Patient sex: F
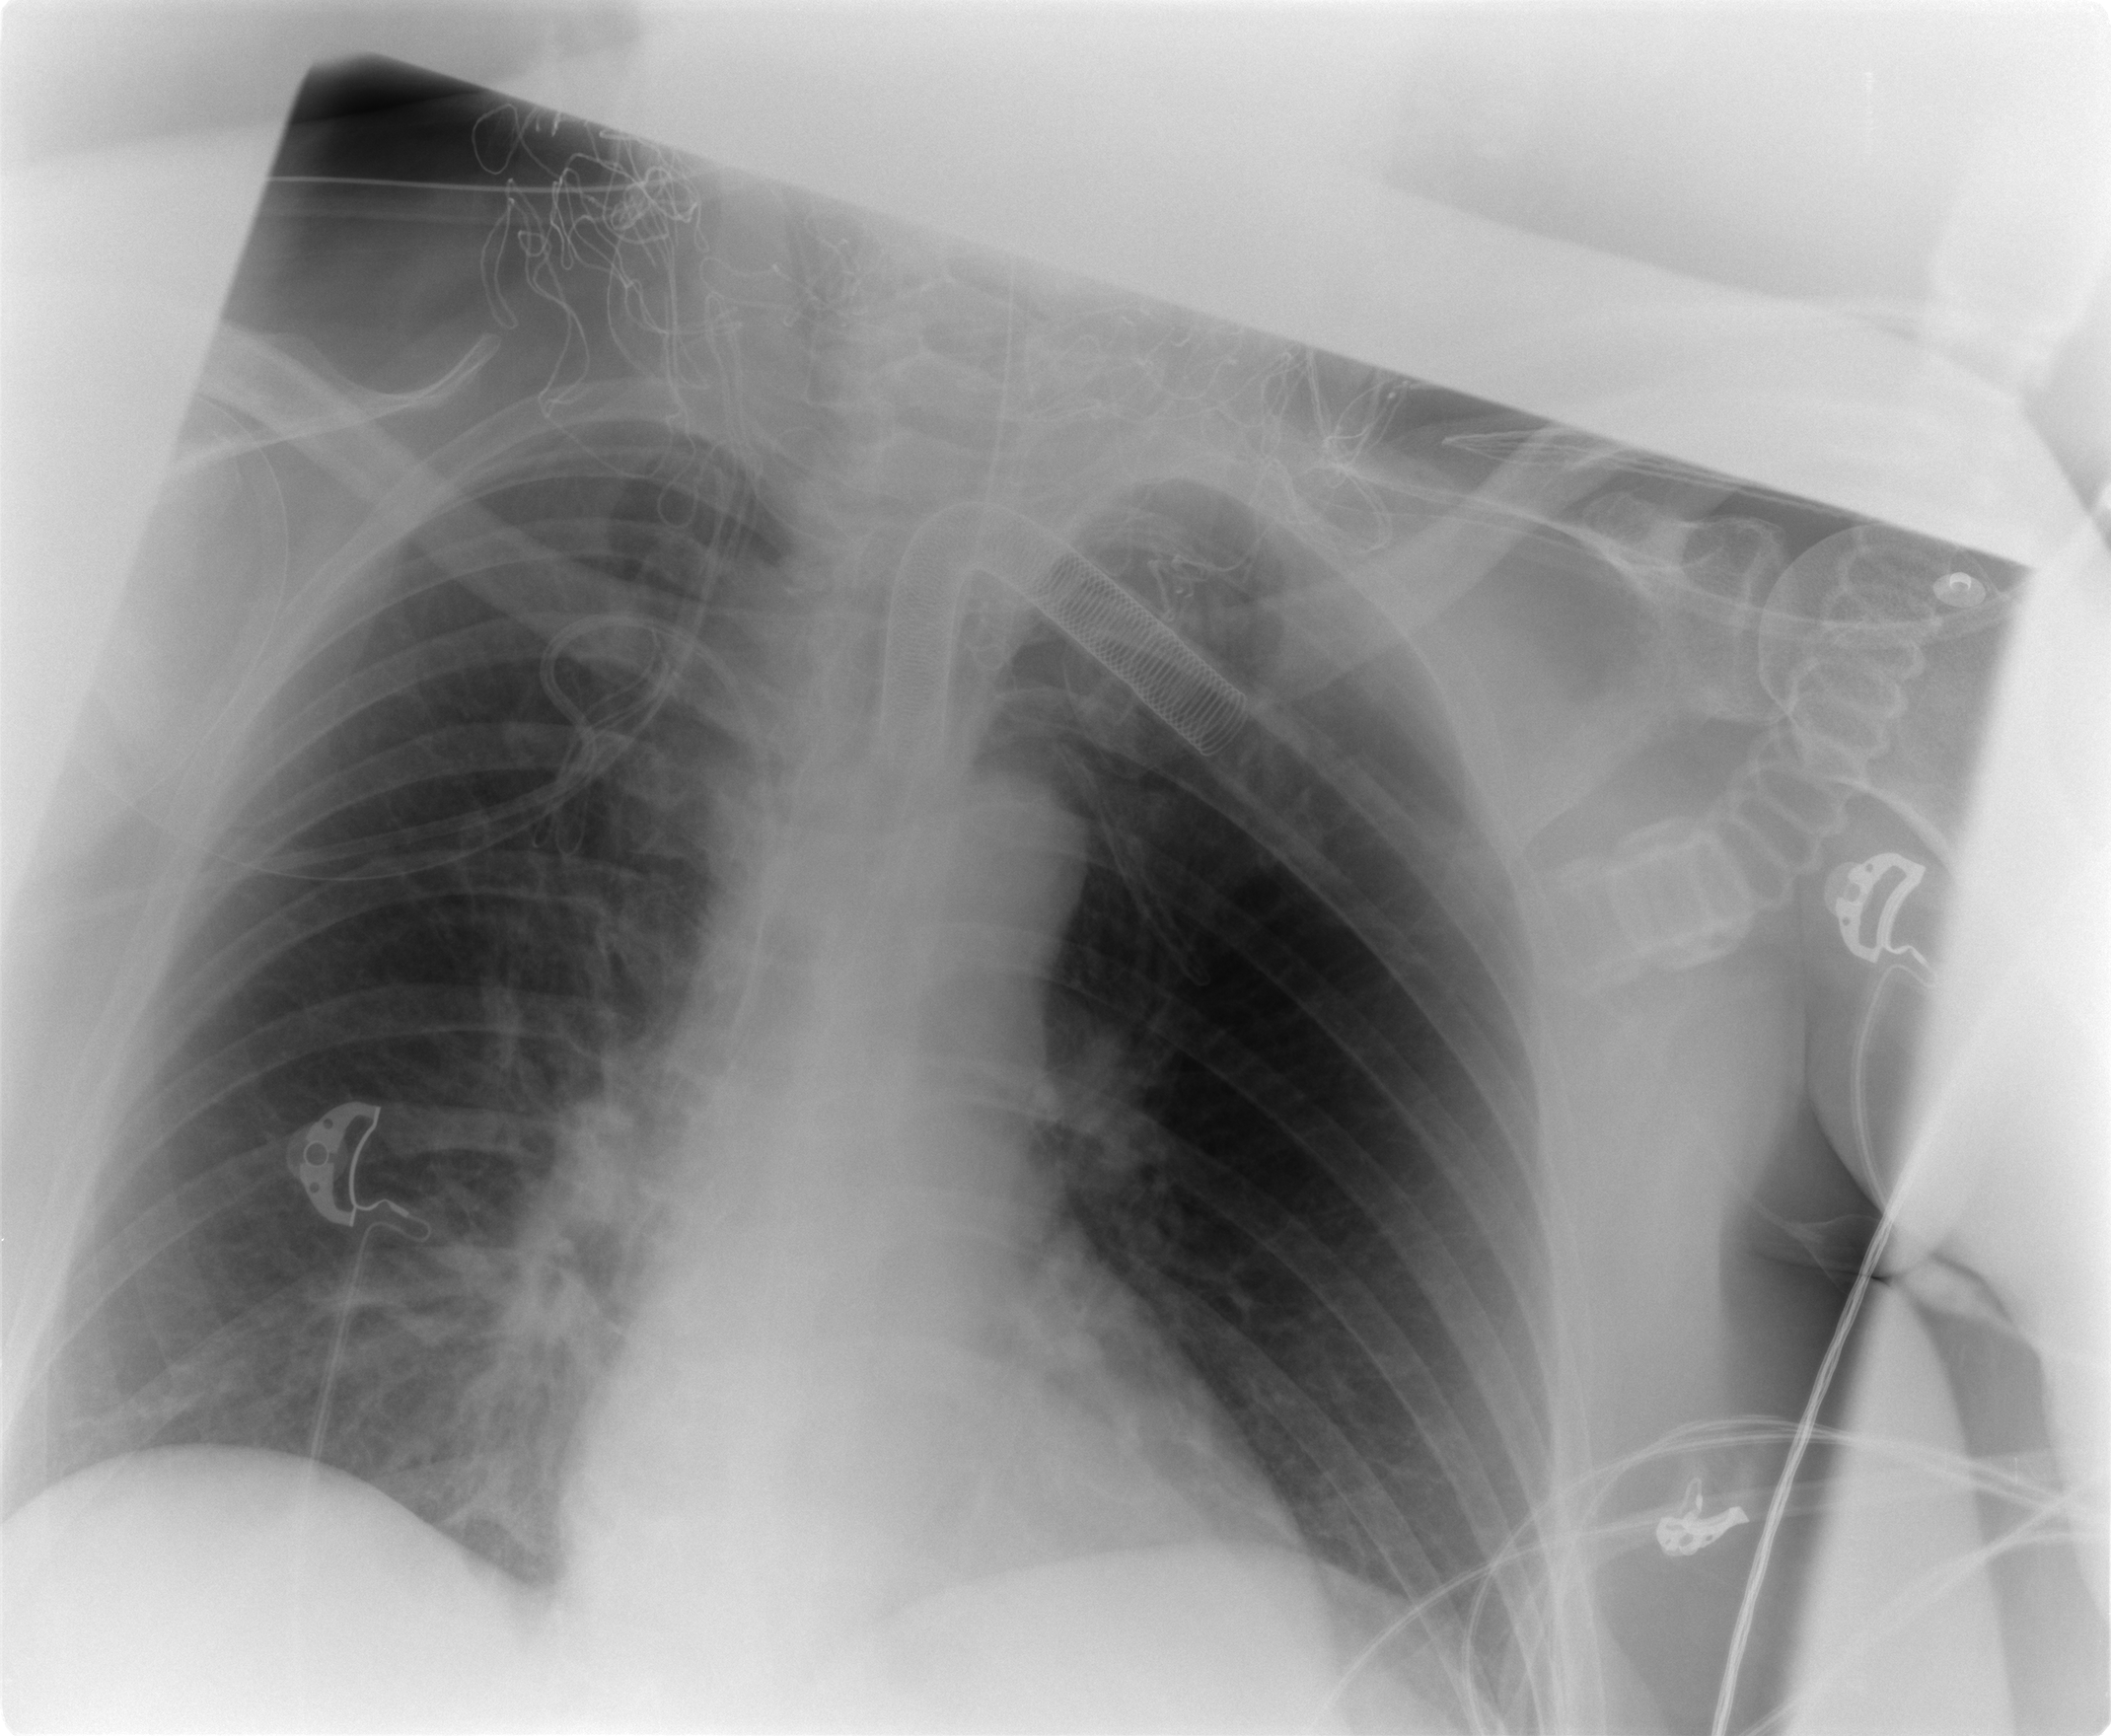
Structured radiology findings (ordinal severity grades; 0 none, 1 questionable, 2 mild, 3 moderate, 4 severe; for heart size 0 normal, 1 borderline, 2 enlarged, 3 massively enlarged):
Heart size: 0
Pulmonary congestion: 1
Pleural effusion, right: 0
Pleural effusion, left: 0
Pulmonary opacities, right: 2
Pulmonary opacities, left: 0
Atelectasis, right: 2
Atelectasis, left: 0